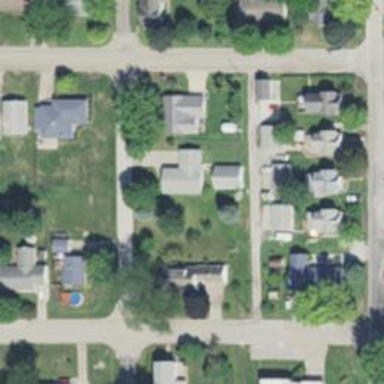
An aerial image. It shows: Alley classified as service road.